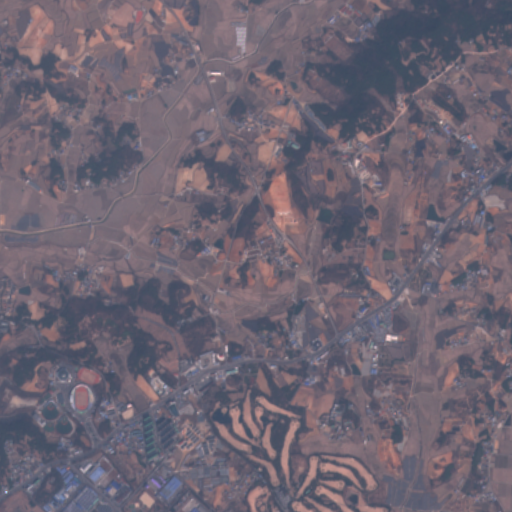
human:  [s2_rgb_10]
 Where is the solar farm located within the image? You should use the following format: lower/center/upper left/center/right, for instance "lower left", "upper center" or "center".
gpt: The solar farm is located in the lower right of the image.
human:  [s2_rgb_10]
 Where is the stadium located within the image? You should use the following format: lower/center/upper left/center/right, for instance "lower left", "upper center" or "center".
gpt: The stadium is located in the lower left of the image.
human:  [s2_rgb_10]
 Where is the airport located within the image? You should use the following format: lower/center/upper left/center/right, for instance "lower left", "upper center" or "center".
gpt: There is no airport in the image.